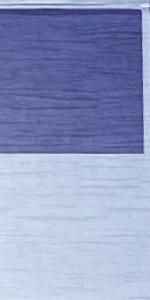
Label: Empty